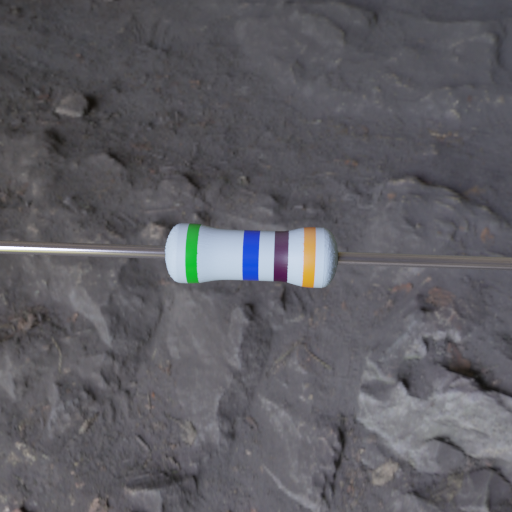
Resistor colour bands (in order): green, blue, black, orange